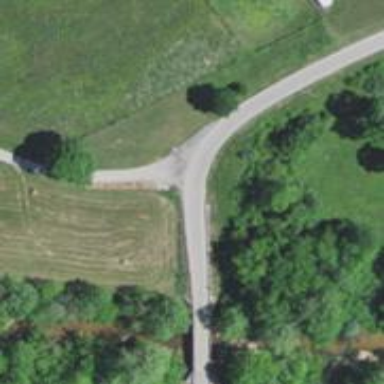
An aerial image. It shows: Secondary road.